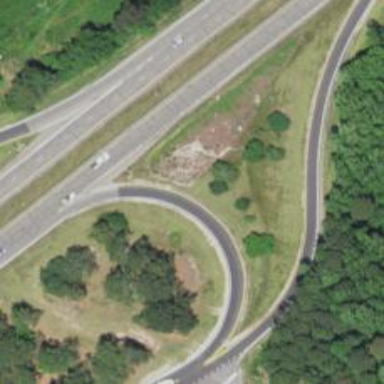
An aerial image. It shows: Trunk link highway.